Question: This is a diagram of a Rubik's Cube. Given an initial state (above), you can perform the standard 18 operations to find the minimum number of moves required to get the Rubik's Cube to the given state (below). We disregard isomorphism; we only ensure that the transformation is valid within the current view.
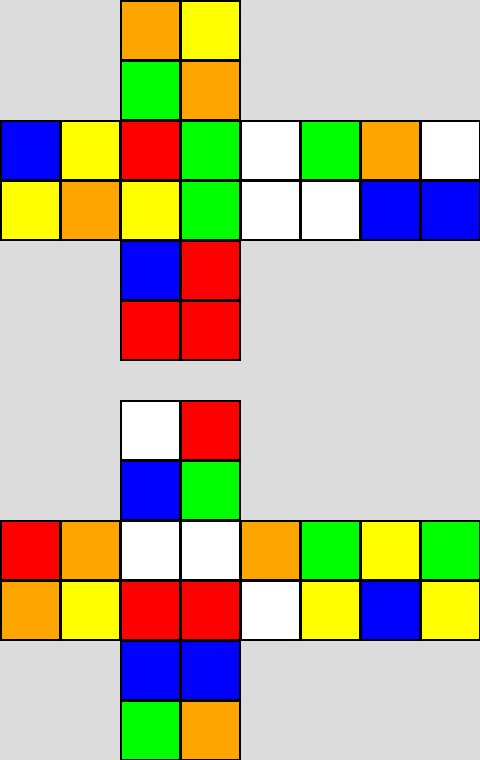
Answer: 5